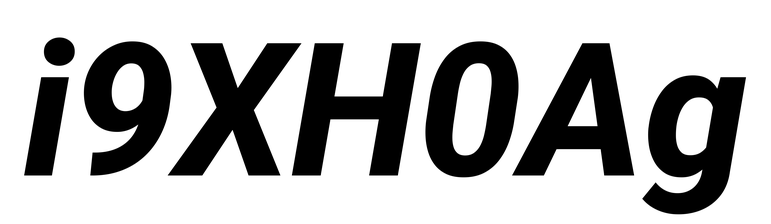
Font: Roboto-Italic_ExtraBold_Italic